七年级 · 解析几何
 如图所示, 已知直线 $l_{1}, l_{2}$ 被直线 $A B$ 所截, $A C \perp l_{2}$ 于点 $C$, 若 $\angle 1=50^{\circ}, \angle 2=40^{\circ}$,则 $l_{1}$ 与 $l_{2}$ 平行吗? 请说明理由.

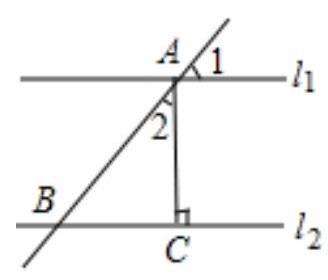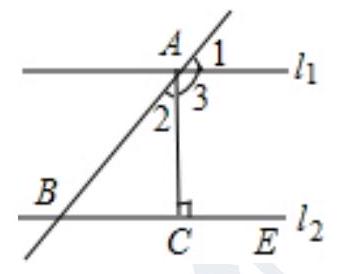
答案:

【答案】解: $l_{1} / / l_{2}$.

理由: $\because \angle 1=50^{\circ}, \angle 2=40^{\circ}$,

$\therefore \angle 3=180^{\circ}-\angle 1-\angle 2=90^{\circ}$,

$$
\therefore A C \perp l_{1}
$$

$\because A C \perp l_{2}$,

$\therefore l_{1} / / l_{2}$.

【解析】先根据 $\angle 1=50^{\circ}, \angle 2=40^{\circ}$ 得出 $\angle 3=90^{\circ}$, 即 $A C \perp l_{1}$, 再由 $A C \perp l_{2}$ 于点 $C$ 即可得出结论.

本题考查的是平行线的判定定理, 用到的知识点为: 在同一平面内, 垂直于同一条直线的两条直线平行.